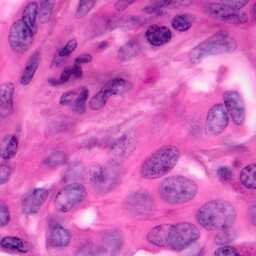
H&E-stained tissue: Pancreatic